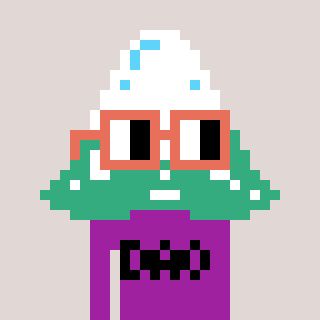
a pixel art character with square orange glasses, a snowy mountain-shaped head and a magenta-colored body on a warm background